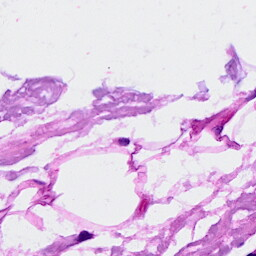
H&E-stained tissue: Breast